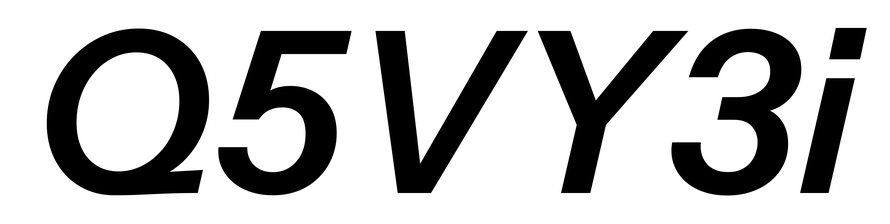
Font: InstrumentSans-Italic_SemiBold_Italic